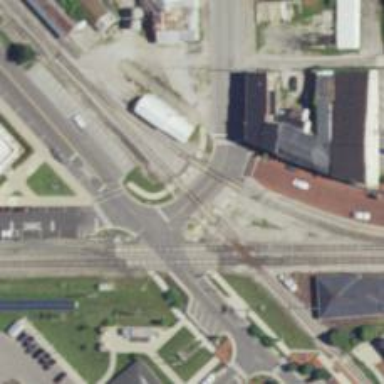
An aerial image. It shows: Level crossing along the railway.